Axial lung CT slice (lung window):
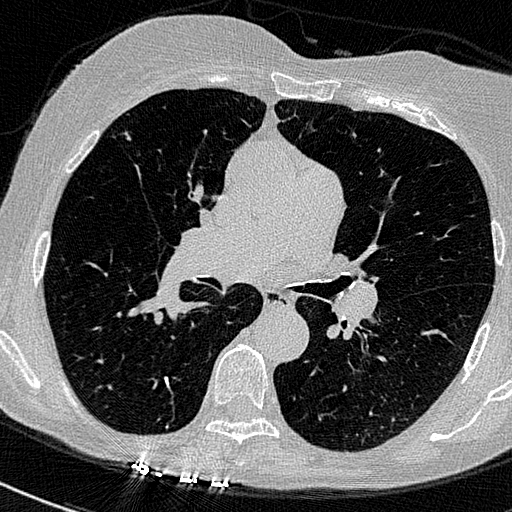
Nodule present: no